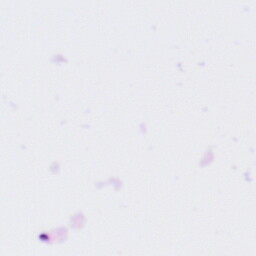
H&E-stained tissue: Tonsil